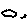
Label: cloud